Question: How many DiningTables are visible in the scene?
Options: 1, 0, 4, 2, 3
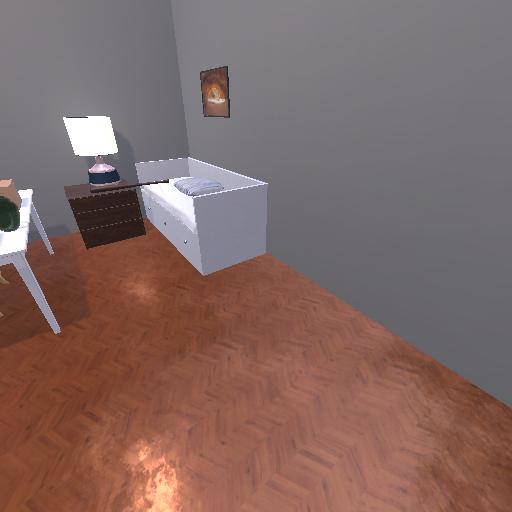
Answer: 1